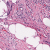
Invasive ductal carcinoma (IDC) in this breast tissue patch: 1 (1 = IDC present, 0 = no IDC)